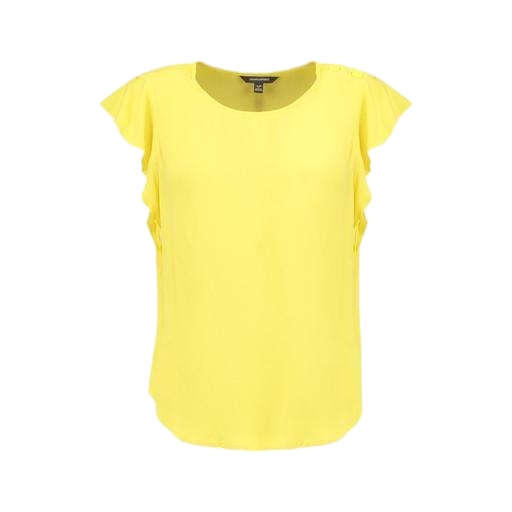
yellow flutter-sleeve top only macy, yellow scoop tee, short-sleeve top only macy, white background